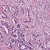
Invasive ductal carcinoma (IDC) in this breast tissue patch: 1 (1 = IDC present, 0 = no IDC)